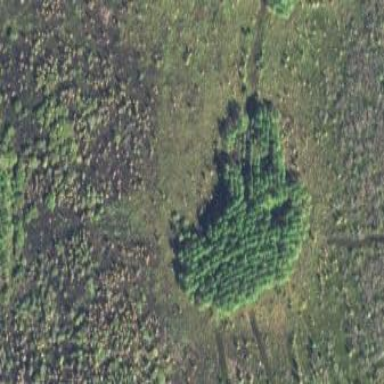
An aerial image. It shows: Forest area predominantly covered with needle-leaved trees.